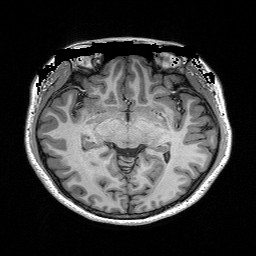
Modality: T1w
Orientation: coronal